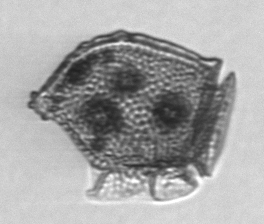
Label: Dinophysis_norvegica